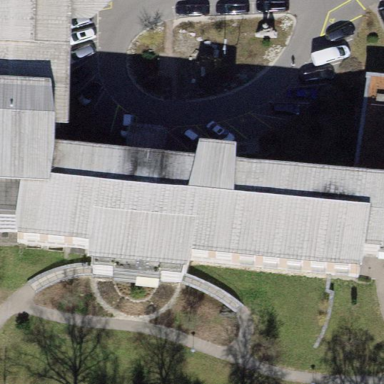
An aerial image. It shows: Section of hospital building.